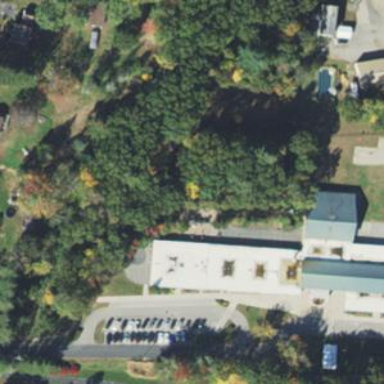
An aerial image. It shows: School building.